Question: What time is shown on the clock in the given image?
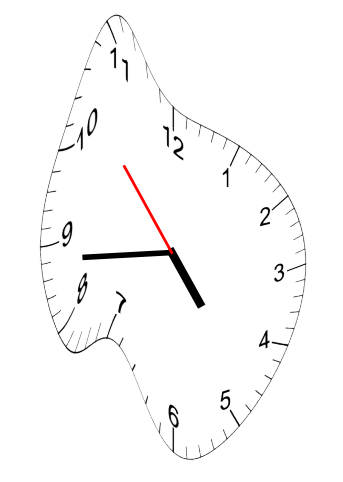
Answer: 04:43:53